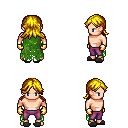
a pixel art fantasy rpg character, male body template, human, light skin, green tattered cape, magenta pants, blonde loose hair, gold gloves, gray slippers, four views (front, back, left, right), 2x2 character sprite sheet, small pixel art, hard edges, no anti-aliasing